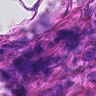
Metastatic tissue present: yes